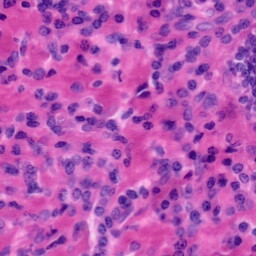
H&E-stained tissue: Tonsil